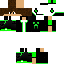
A male skeleton skin with dark skin, wearing brown long hair dressed in a green_skin armor chest and black pants, featuring a closed mouth.